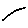
Label: line